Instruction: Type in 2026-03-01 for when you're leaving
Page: home
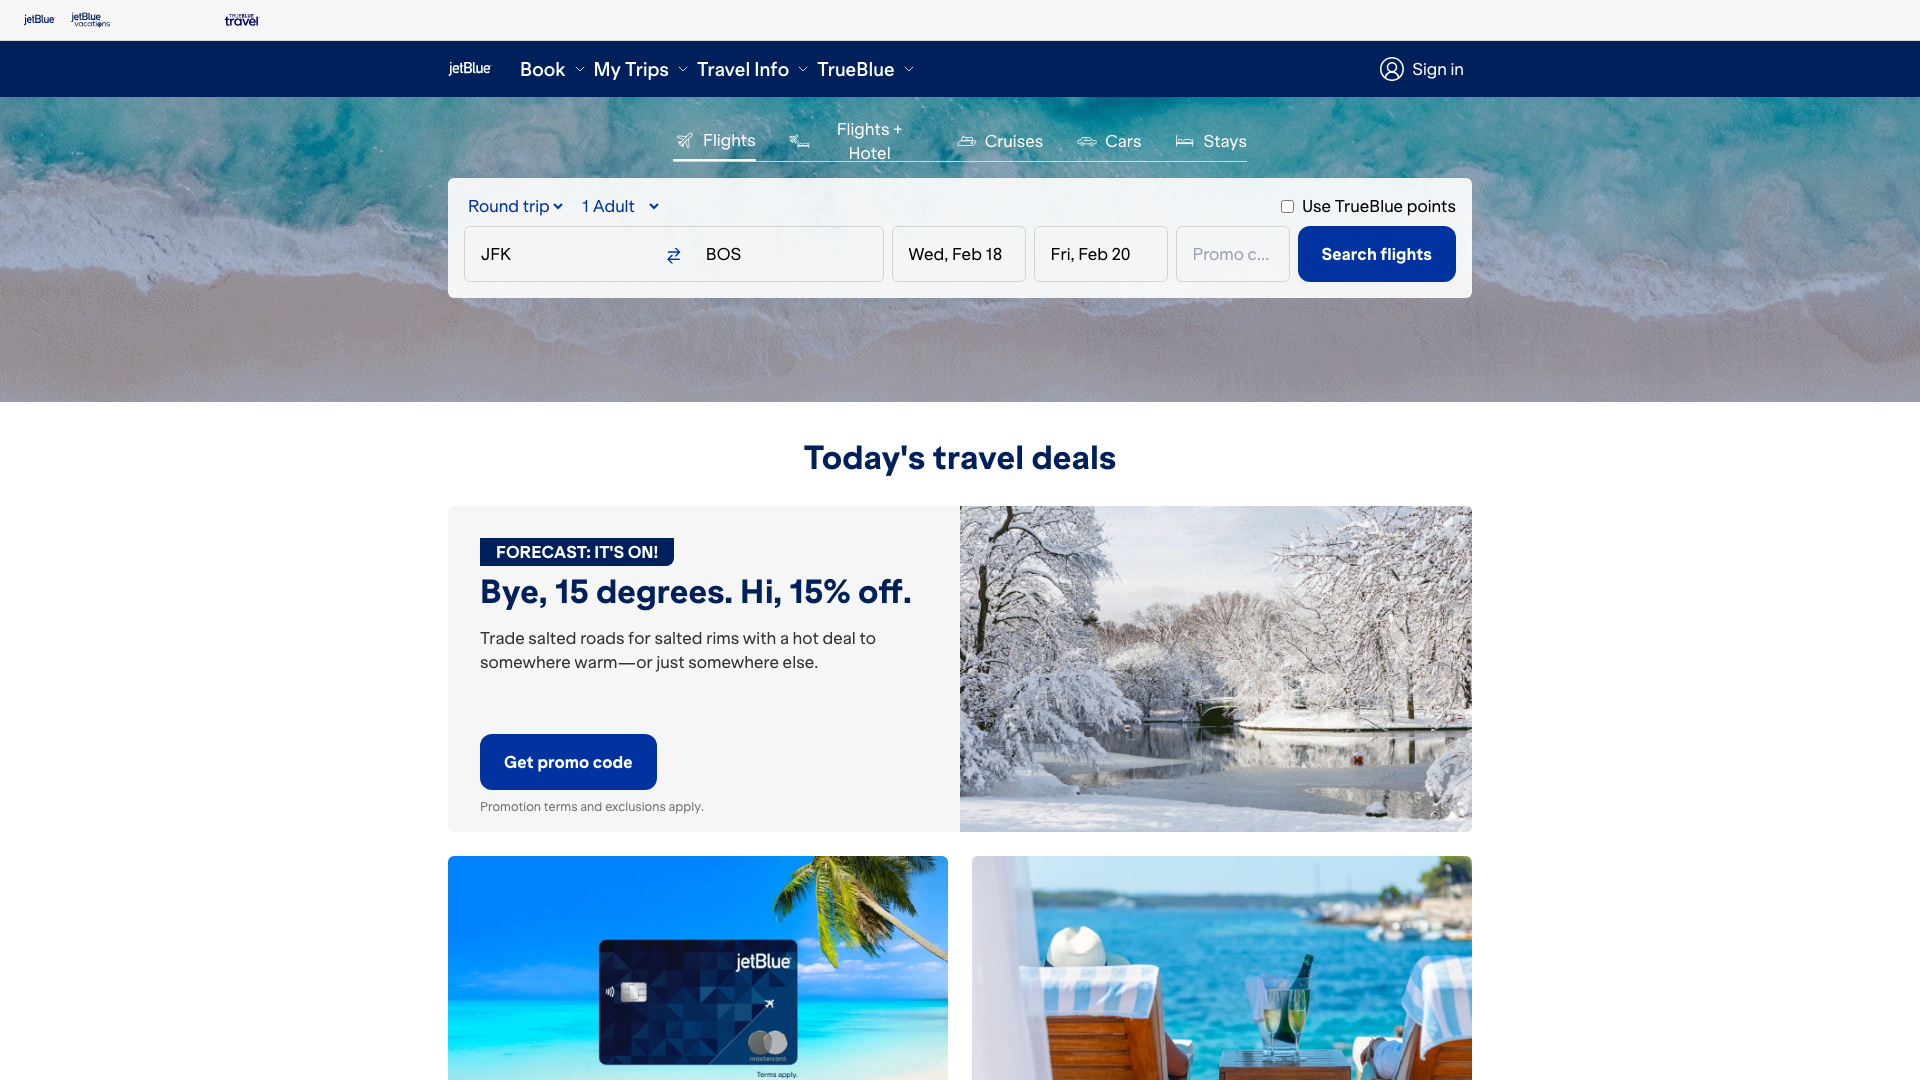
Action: type